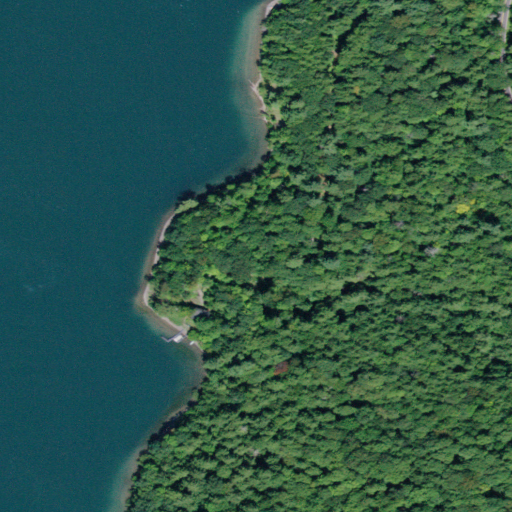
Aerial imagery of cape in New York named Gravelly Point containing open water, evergreen forest, mixed forest, grassland, and open development